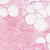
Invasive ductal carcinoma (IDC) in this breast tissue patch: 0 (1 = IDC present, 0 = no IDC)